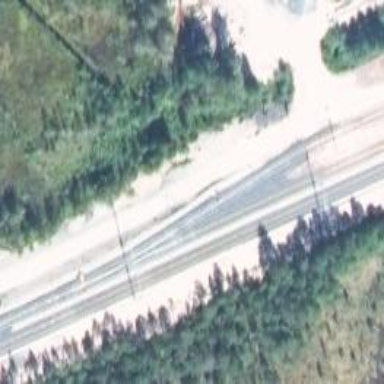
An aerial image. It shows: Railway track with continuous electrified contact line.